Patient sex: F
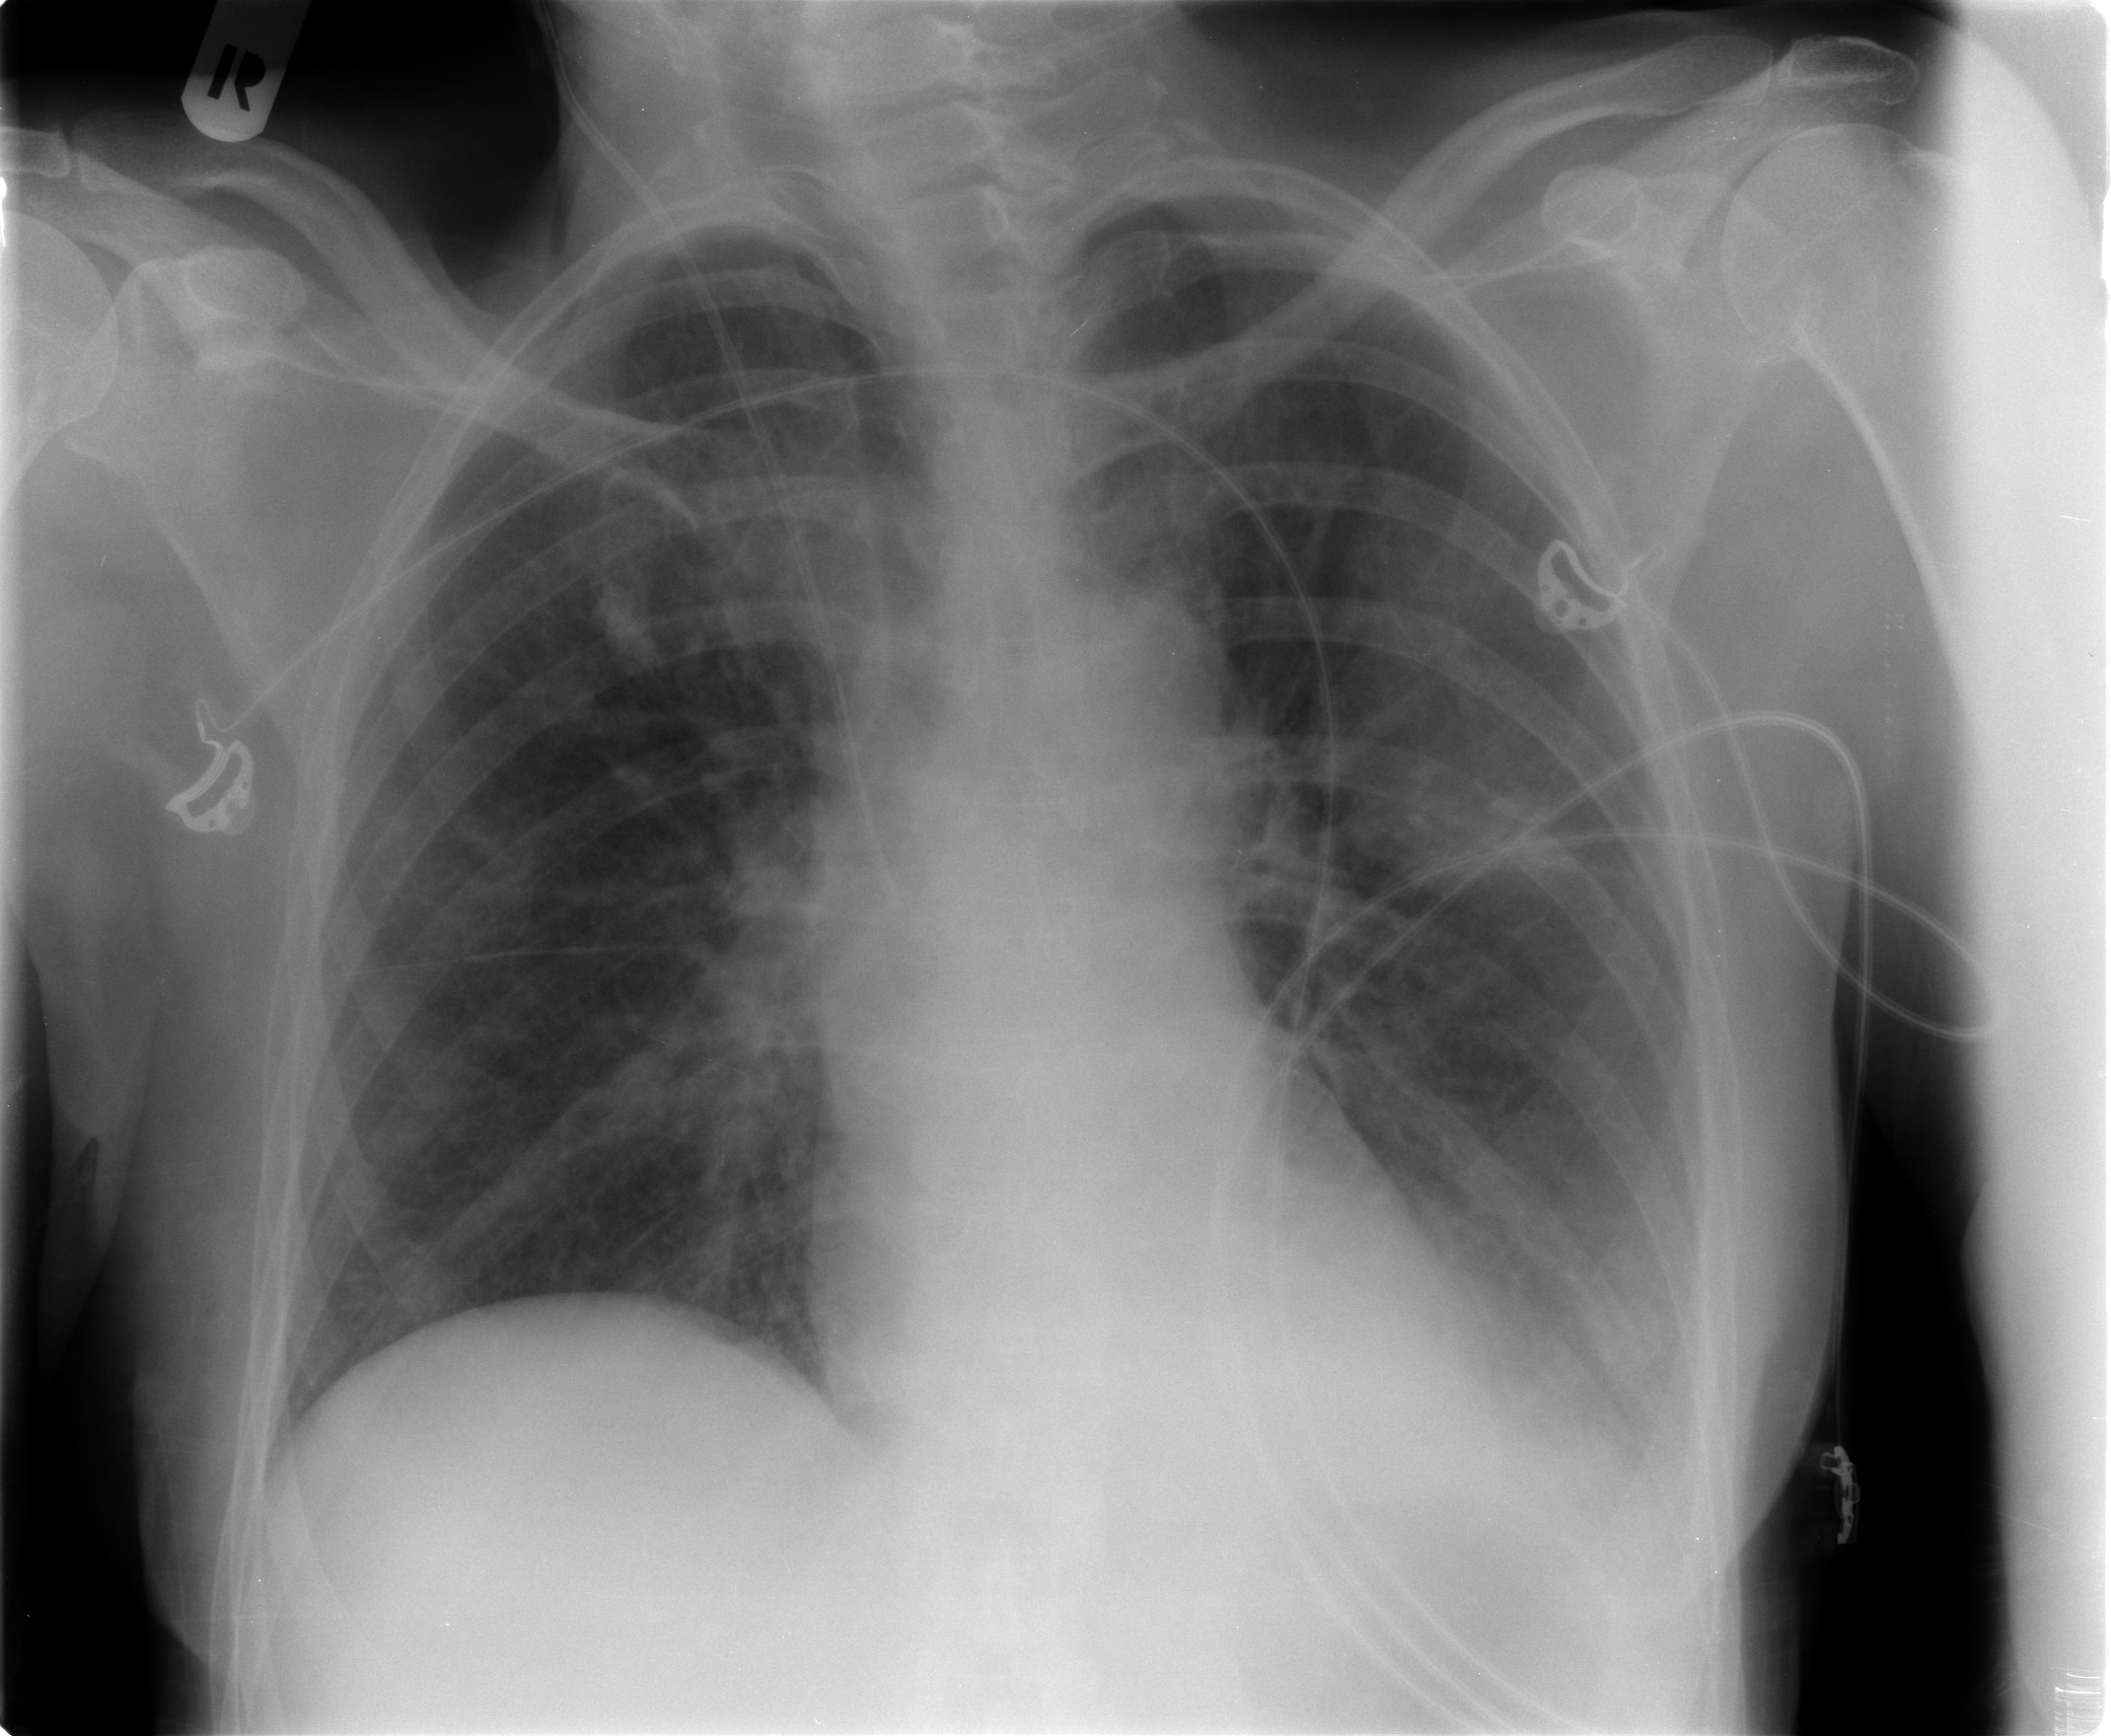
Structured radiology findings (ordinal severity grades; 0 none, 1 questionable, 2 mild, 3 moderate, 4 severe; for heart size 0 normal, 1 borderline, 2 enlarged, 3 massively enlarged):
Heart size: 0
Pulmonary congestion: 0
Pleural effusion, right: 0
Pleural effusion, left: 2
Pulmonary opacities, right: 0
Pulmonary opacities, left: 1
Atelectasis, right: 0
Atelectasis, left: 2